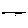
Label: line